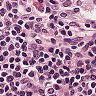
Metastatic tissue present: no